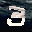
Label: 3